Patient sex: M
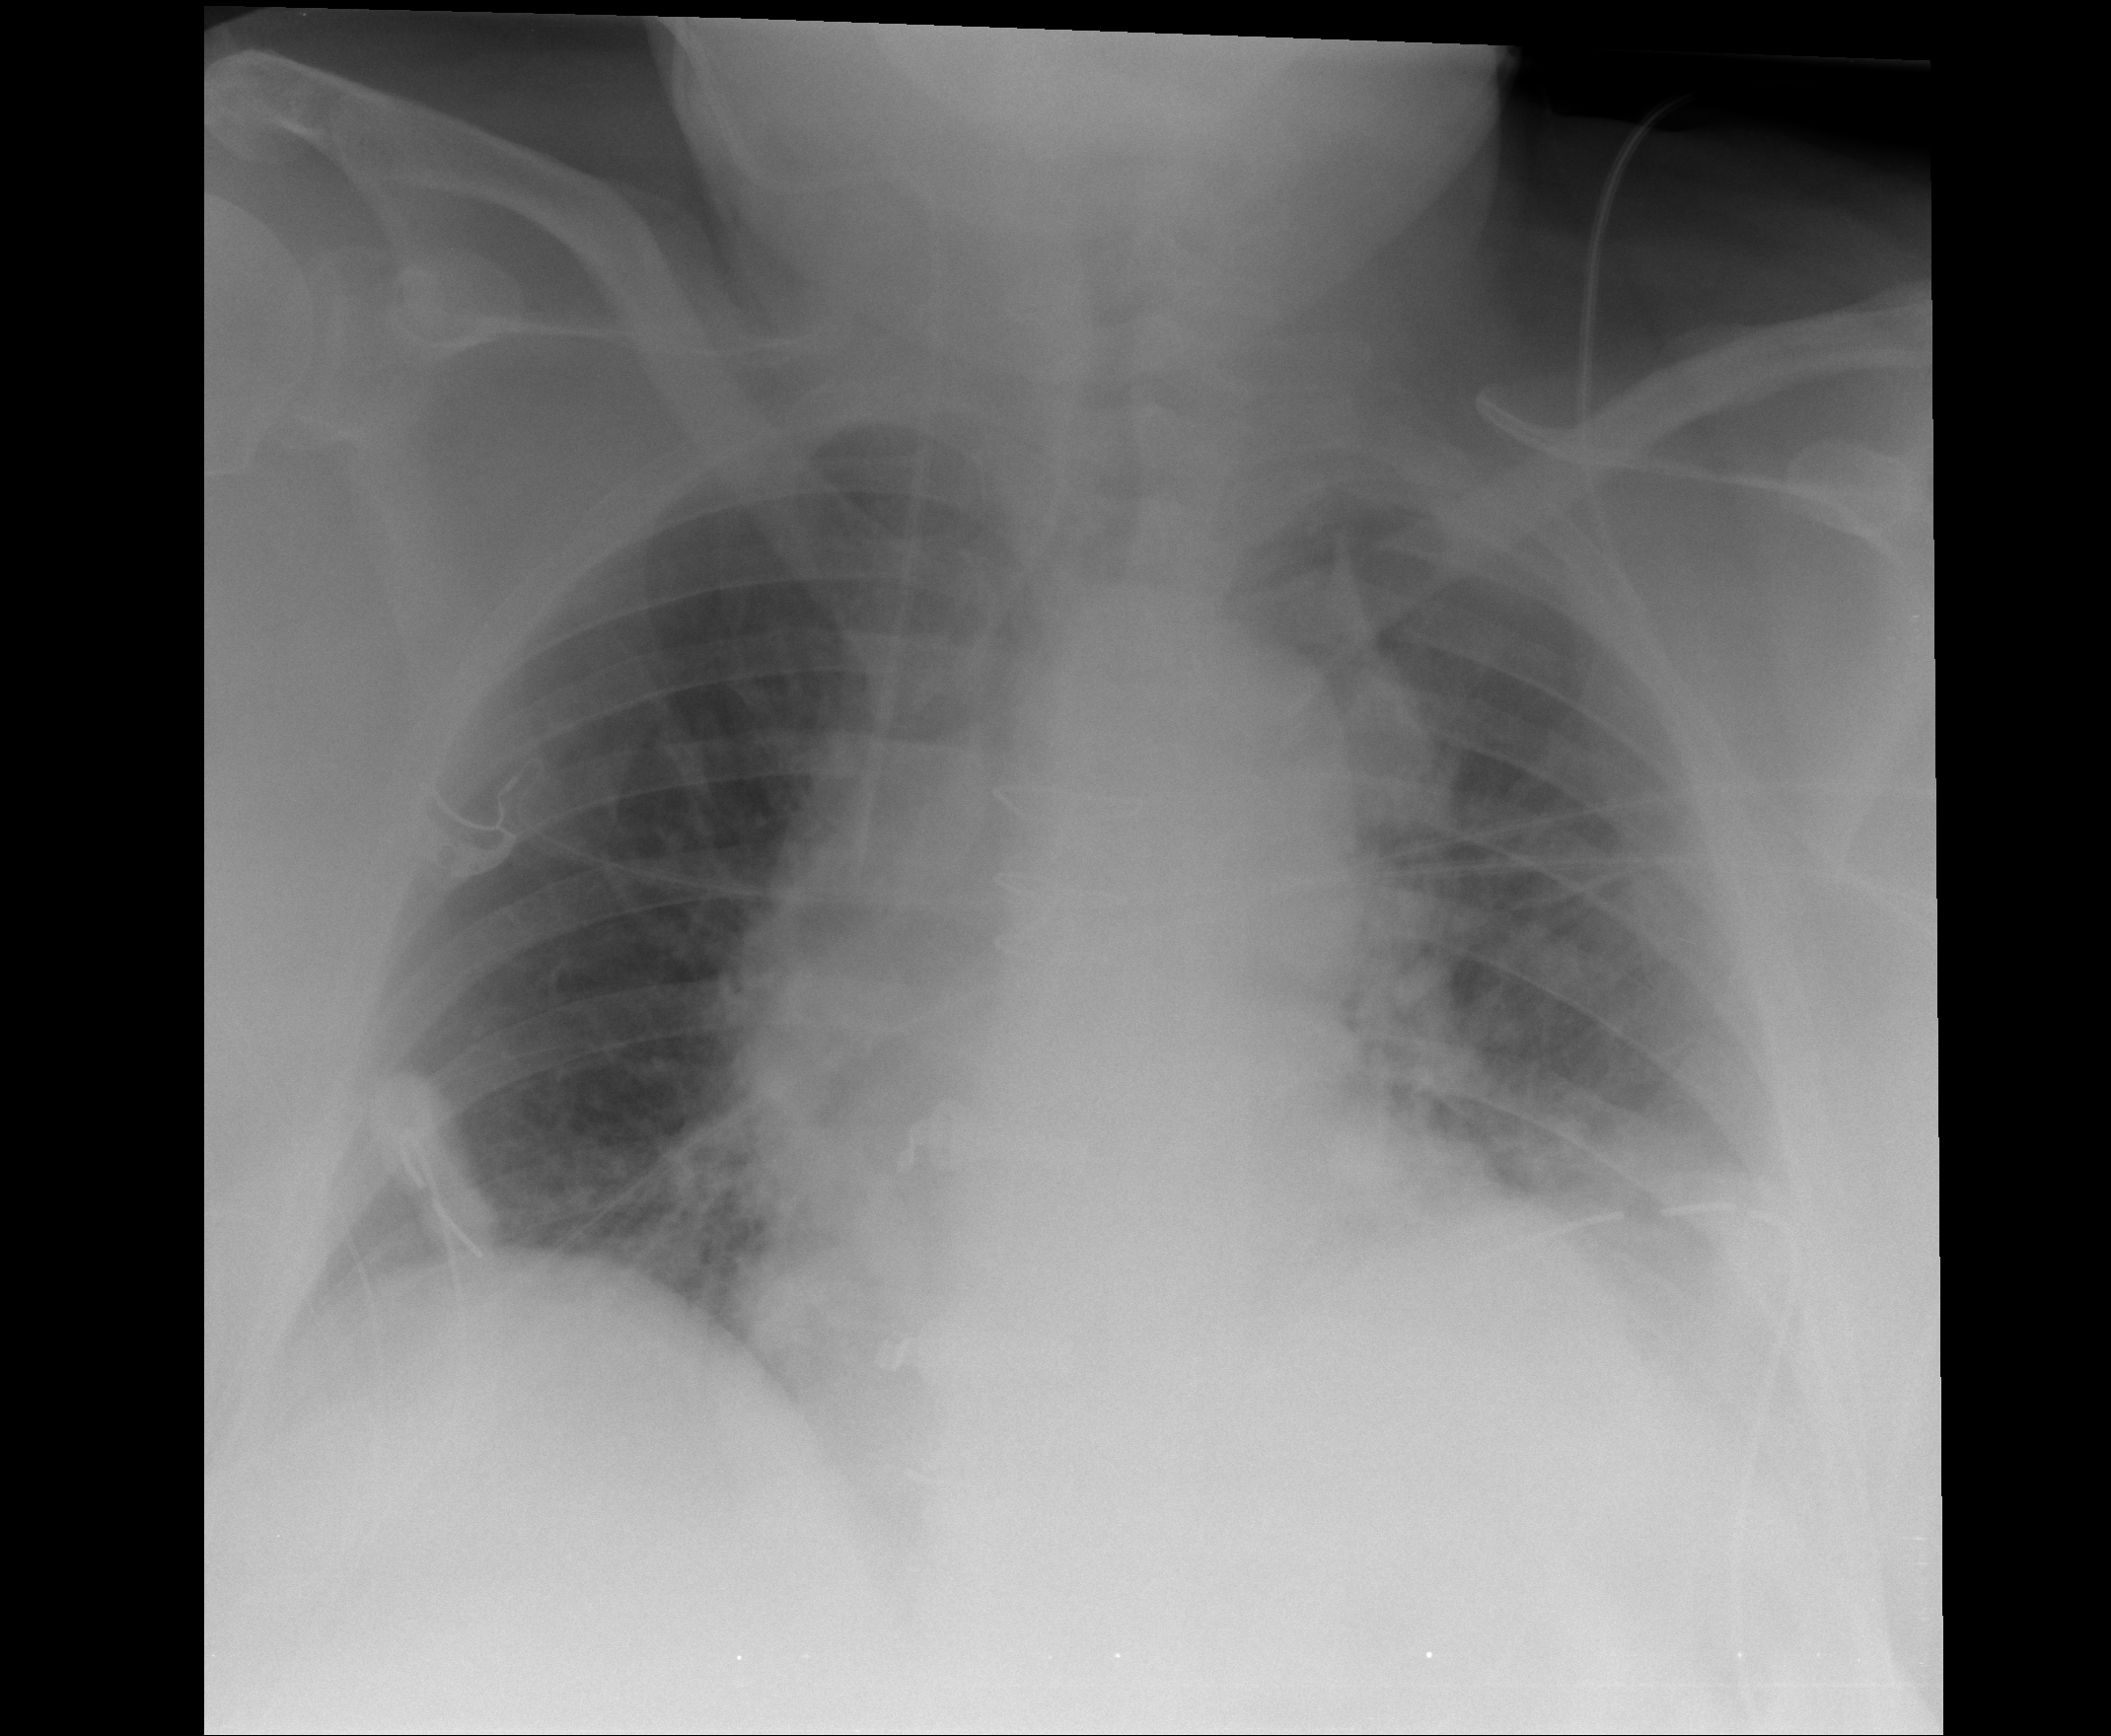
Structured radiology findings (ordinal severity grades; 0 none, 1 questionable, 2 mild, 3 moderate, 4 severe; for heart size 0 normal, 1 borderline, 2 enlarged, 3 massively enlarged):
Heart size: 1
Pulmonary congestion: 2
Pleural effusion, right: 0
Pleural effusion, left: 1
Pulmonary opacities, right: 0
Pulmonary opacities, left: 0
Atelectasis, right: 0
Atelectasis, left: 1